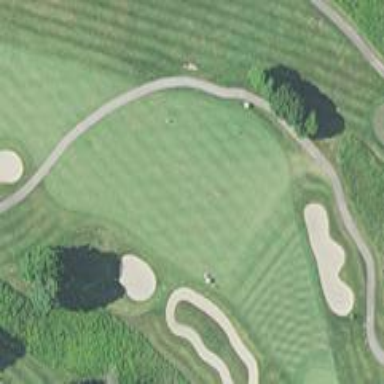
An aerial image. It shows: View of golf hole.